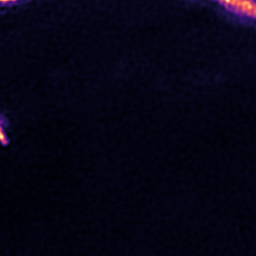
Label: Super-resolution ER image